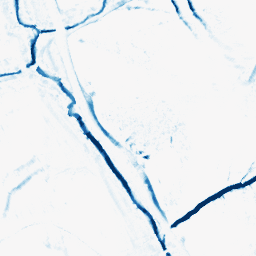
Category: morphological
Decomposition family: morphological_diamond
Decomposition parameters: operation: closing
radius: 5
Upsampling method: sinc_blackman
Upsampling parameters: scale: 2
kernel_size: 8
Upsampling scale: 2